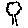
Label: tree